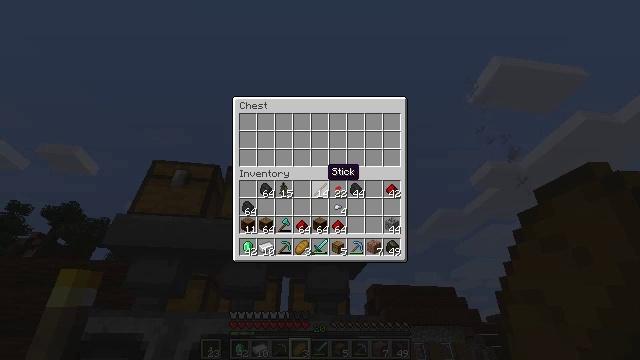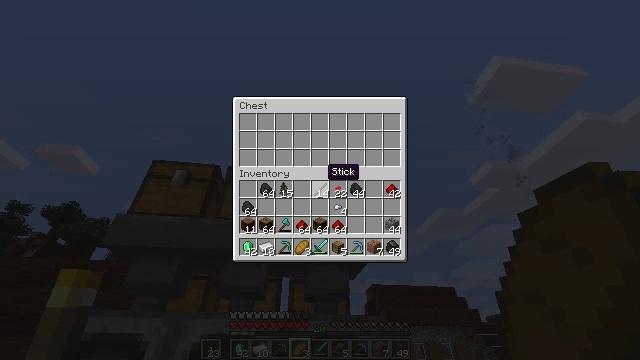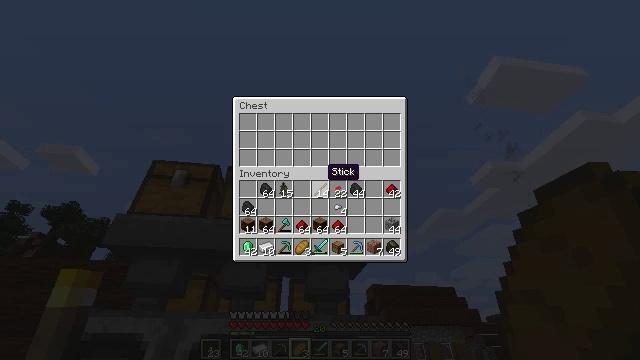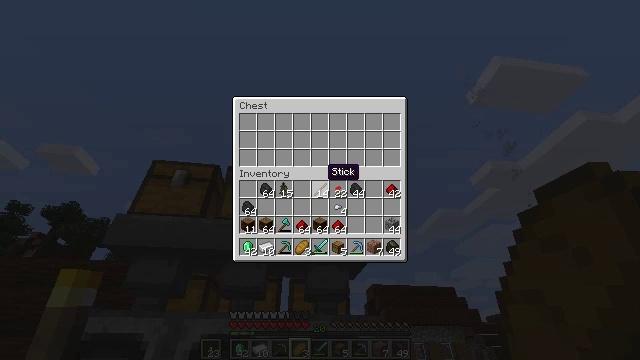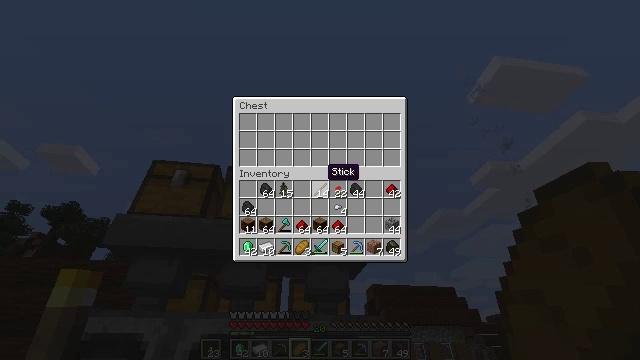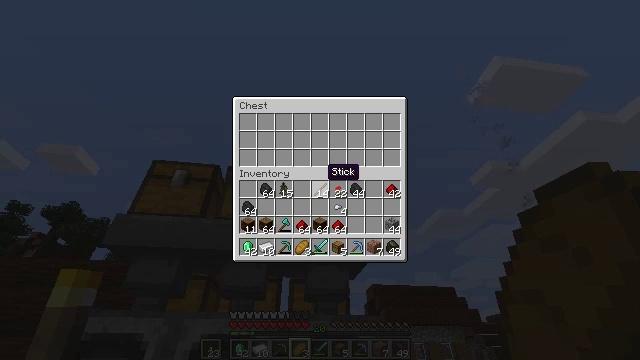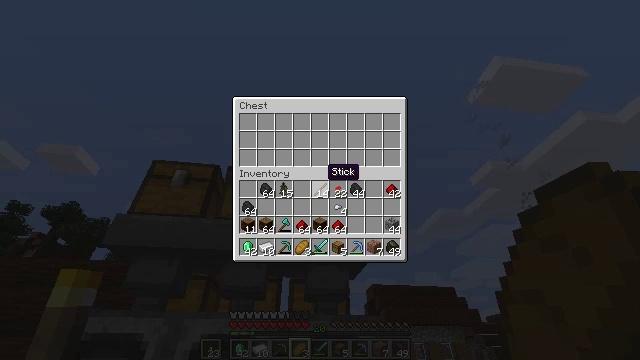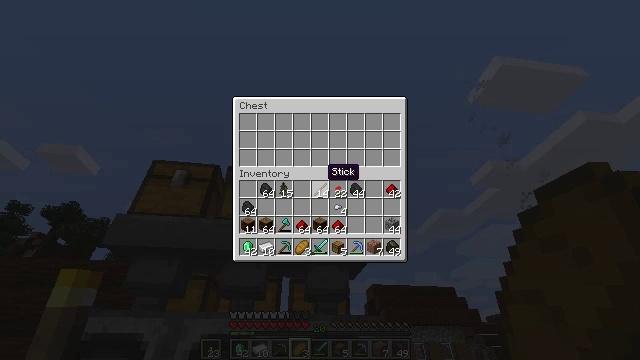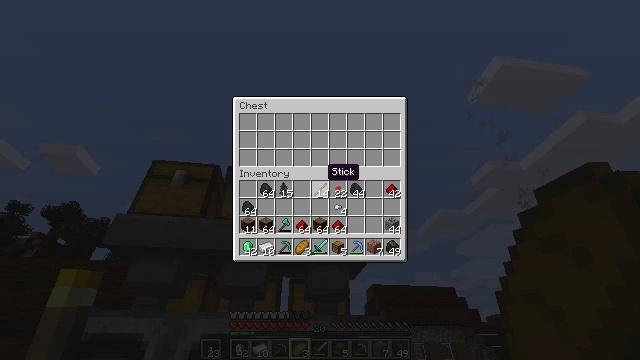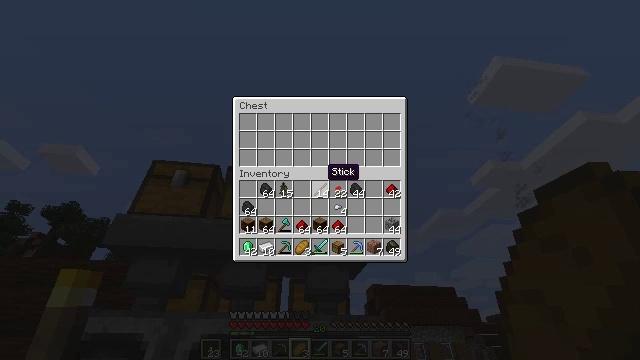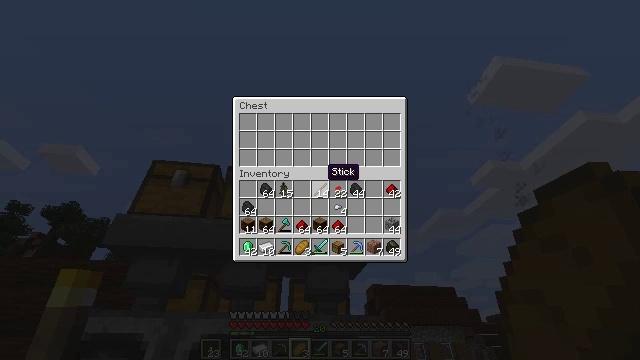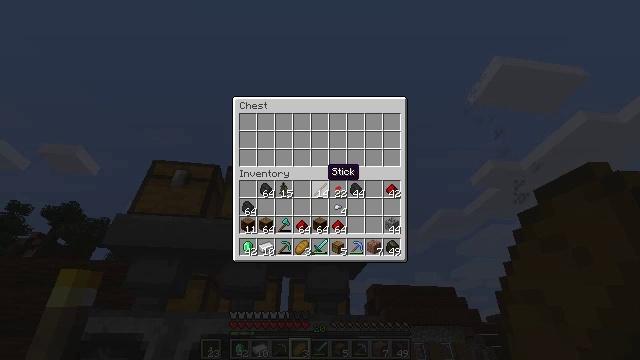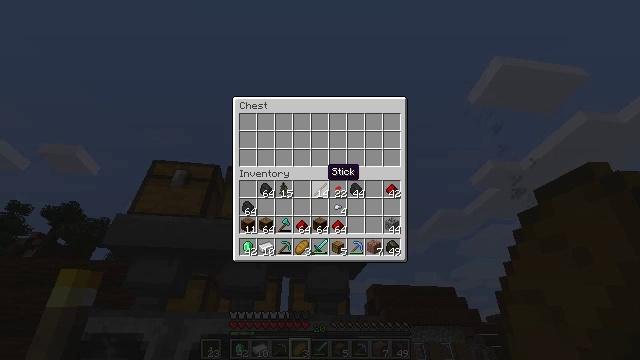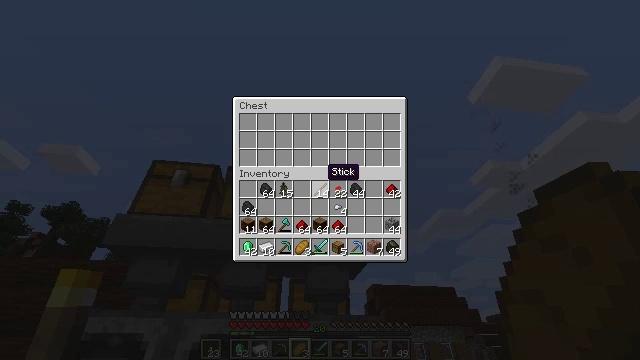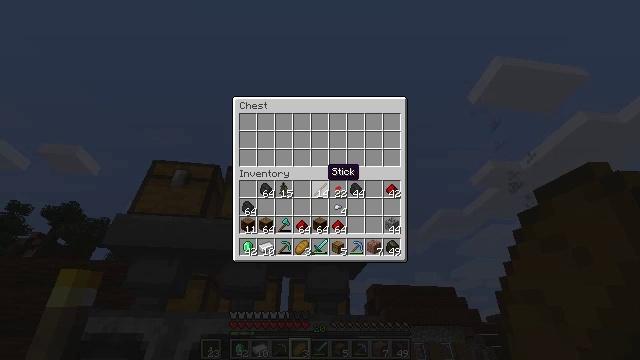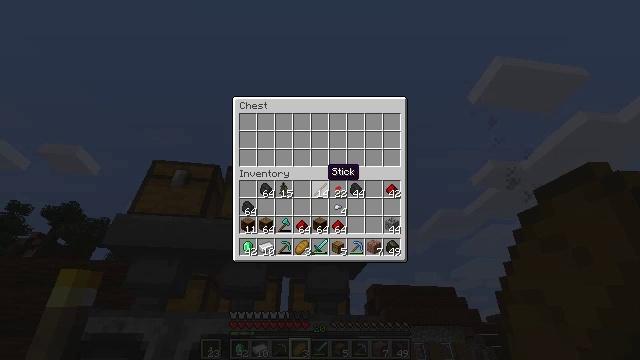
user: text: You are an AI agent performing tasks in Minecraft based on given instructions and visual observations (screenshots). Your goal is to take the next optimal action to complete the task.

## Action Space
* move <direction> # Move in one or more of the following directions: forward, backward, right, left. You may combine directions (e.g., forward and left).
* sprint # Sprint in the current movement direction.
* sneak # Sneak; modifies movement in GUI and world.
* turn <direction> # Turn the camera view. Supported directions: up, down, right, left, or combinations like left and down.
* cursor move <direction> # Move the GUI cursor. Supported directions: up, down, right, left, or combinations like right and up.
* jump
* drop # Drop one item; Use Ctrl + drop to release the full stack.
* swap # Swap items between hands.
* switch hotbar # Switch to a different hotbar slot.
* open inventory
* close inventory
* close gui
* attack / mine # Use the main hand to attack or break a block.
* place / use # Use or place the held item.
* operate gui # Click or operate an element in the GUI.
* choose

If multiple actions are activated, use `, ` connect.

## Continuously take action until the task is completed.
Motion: motion action
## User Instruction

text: Combine materials on the crafting table to make an emerald.
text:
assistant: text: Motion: no_op
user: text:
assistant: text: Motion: no_op
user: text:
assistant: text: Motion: no_op
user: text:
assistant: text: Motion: no_op
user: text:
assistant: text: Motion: no_op
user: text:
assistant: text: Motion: no_op
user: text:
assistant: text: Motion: no_op
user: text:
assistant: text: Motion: no_op
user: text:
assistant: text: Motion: no_op
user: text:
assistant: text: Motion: no_op
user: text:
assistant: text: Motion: no_op
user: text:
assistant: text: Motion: no_op
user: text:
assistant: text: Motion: no_op
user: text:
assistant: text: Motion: no_op
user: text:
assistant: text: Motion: no_op
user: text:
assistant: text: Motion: no_op
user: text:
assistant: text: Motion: no_op
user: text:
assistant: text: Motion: no_op
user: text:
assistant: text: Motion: no_op
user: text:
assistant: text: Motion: no_op
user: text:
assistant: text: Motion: no_op
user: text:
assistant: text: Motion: no_op
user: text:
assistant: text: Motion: no_op
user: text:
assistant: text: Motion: no_op
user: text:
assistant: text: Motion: no_op
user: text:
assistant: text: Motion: no_op
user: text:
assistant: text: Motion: no_op
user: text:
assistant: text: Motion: no_op
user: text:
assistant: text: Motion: no_op
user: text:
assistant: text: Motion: no_op